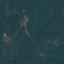
Label: Forest